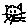
Label: cat